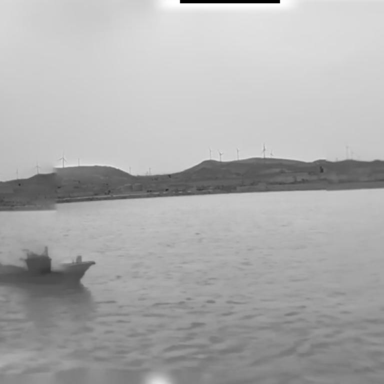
There is a bulk_carrier in the infrared image.